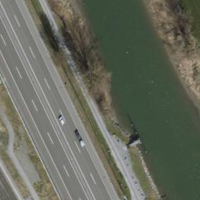
EUNIS habitat code: 57
Species observed at this site:
Chroicocephalus ridibundus
Fulica atra
Anas platyrhynchos
Datura stramonium
Dendrocopos major
Fringilla coelebs
Passer domesticus
Columba livia
Turdus merula